Question: I'm really close to figuring this out. So in the iOS mail app when you click on the two arrow keys it takes you to the previous/next mail. Its on the top right

I've managed to pass the indexPath value to my second 'viewcontroller' and print in in the console. I can also increase and decrease from it.
'''
if segue.identifier == "DetailVC" {
let detailVC = segue.destination as! DetailVC
let indexPath = self.collectionViewIBO.indexPathsForSelectedItems?.last!
detailVC.index = indexPath
}
'''
This is where I'm pulling the data from. It reads the values from my model. I cannot assign an indexPath to it however. I can only do that from the previous view controller
'''
var monster: Monsters!
'''
I've attempted to implement the "previous" functionality using this code. My view styling are in the 'displayDataForIndexPath()' function and the function is called from my 'view will appear'
'''
@IBAction func monsPreviousIBO(_ sender: Any) {
self.index = IndexPath(row: self.index.row - 1, section: self.index.section)
displayDataForIndexPath()
}
'''
But all it does is decrease the IndexPath. For some reason the data doesn't actually reload with my function. I'm missing some important puzzle piece here to achieving the same functionality.
The code in my 'displayDataForIndex' is as follows
'''
func displayDataForIndexPath() {
if index.row == 0 {
self.monsPreviousIBO.removeFromSuperview()
}
var monsterName = (String(format: "%03d", monster.speciesId!))
self.navigationItem.title = monster.name!
let gif = UIImage(gifName: monsterName)
self.gifIBO.setGifImage(gif, manager: gifManager)
gifIBO.contentMode = .center
guard monster.legendary! != true else {
// Value requirements not met, do something
monsterStatusLegend()
return
}
guard monster.subLegend! != true else {
// Value requirements not met, do something
monsterStatusSub()
return
}
guard monster.isMega! != true else {
// Value requirements not met, do something
monsterStatusMega()
return
}
}
'''
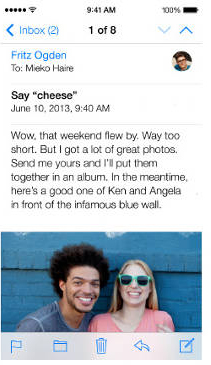
Answer: you display all data depending on 'monster' but you never change the 'monster' depending which indexPath you used.
add some code to populate the 'monster' from 'indexPath'
'''
monster = getMonster(index.row)
'''
or in your case
'''
@IBAction func monsPreviousIBO(_ sender: Any) {
self.index = IndexPath(row: self.index.row - 1, section: self.index.section)
monster = mons[self.index.row]
displayDataForIndexPath()
}
'''
or better in the 'displayDataForIndexPath()' add this line:
'''
func displayDataForIndexPath() {
if index.row == 0 {
self.monsPreviousIBO.removeFromSuperview()
}
monster = mons[self.index.row]
//....
'''
NOTE some suggestions:
- i would change the line for the button then it is enabled if the indexpath gets >0:'''
self.monsPreviousIBO.isEnabled = (index.row != 0)
'''
- just save the row as 'monsterIndex = indexPath.row' and then deal only with the index and not indexPath.- you don't need to save the current monster as monster if you use the monster only in 'displayDataForIndexPath' - then you can get the current monster just there and have it a local variable in this function:'''
var monster = mons[self.index.row]
'''